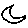
Label: moon